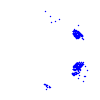
Particle: pion